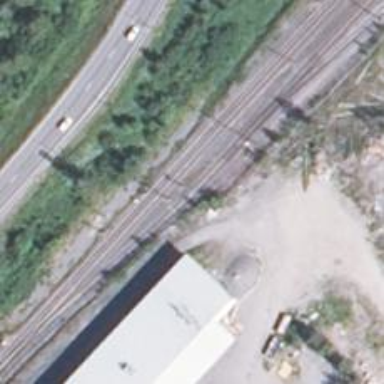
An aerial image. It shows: Railway siding with rails.